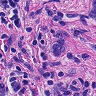
Metastatic tissue present: yes